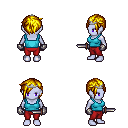
a pixel art fantasy rpg character, female body template, dark elf, purple skin, teal pirate shirt, red pants, blonde pixie cut hairstyle, silver tiara, metal gloves, dagger, four views (front, back, left, right), 2x2 character sprite sheet, small pixel art, hard edges, no anti-aliasing